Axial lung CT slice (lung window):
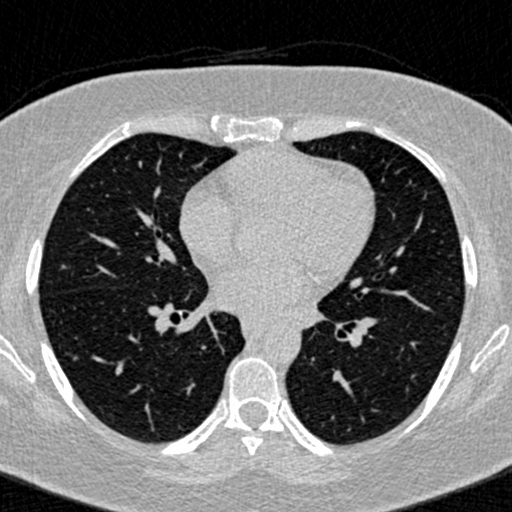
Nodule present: no